Question: I would Like to sort the keywords by its sort property.
I have a one-many relationship between page -> keyword.
Question: If I perform a comprehension query as:
'''
IEnumerable<page> query = from p in contxt.pages where p.ID == myId select p;
IEnumerable<page> pge = query.First();
'''
Could I expect a single page record set with all the page's properties and one keyword collection?
My understanding is since there exist a one-many relationship, I don't have to perform a join. The Linq to Entity framework should have knowledge of this relationship, and return a collection.
So this is my understanding, so when I try to sort on keyword.sort, the keyword is out of scope:
'''
IEnumerable<page> query = from p in contxt.pages where p.ID == myId
orderby p.keywords. select p;
'''
Utilizing the above understanding I thought the query is incorrect because keywords is returned as a collection, so I must perform a sort as follows:
'''
PageKeywords pageKeywords = new PageKeywords();
Keywords keywords;
IEnumerable<page> query = from p in contxt.pages
where p.ID == vals.pageId select p;
page pge = query.First();
pageKeywords.keywords = new List<Keywords>();
pageKeywords.id = pge.ID;
pageKeywords.description = pge.descp;
pageKeywords.title = pge.title;
pageKeywords.showTitle = pge.showTitle;
pageKeywords.keywords = pge.keywords.OrderBy(k => k.sort);
foreach (var item in pageKeywords.keywords)
{
keywords = new Keywords();
keywords.id = item.id;
keywords.name = item.name;
keywords.sort = item.sort;
pageKeywords.keywords.Add(keywords);
}
'''
However this did not work. The keywords were not sorted by sort? The code above does work, however I need the keywords to be sorted by sort property. The keywords collection isn't being sorted.
I also tried:
'''
pageKeywords.keywords.Sort((x, y) => int.Compare(x.sort, y.sort));
'''
Which did not work.
I have tried to understand, but I am missing something? Any suggestions would be appreciable.

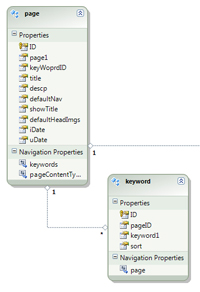
Answer: Try this:
'''
var query = from p in contxt.Pages
where p.ID == vals.PageId
select new PageKeywords
{
Id = pge.Id,
Description = pge.Descp,
Title = pge.Title,
ShowTitle = pge.ShowTitle,
Keywords = pge.Keywords.OrderBy(k => k.sort)
};
'''